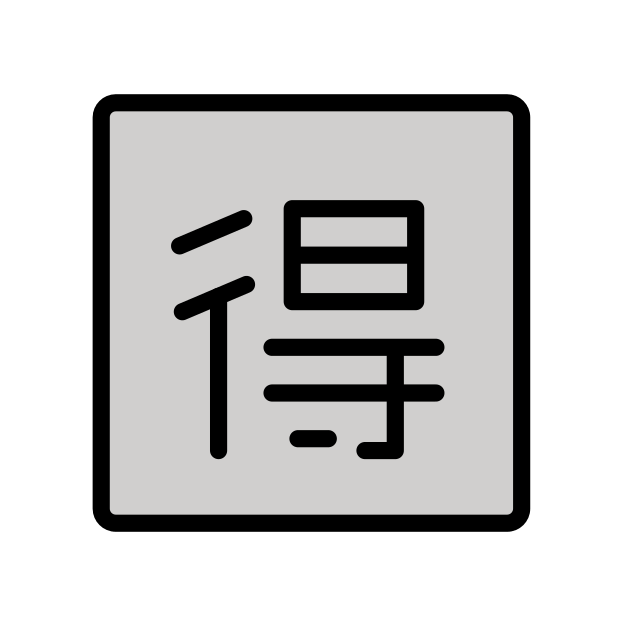
Emoji: 🉐
Name: circled ideograph advantage
Unicode: 0x1f250